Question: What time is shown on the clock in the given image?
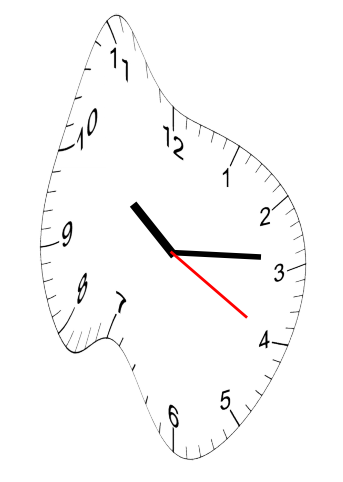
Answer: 10:14:20